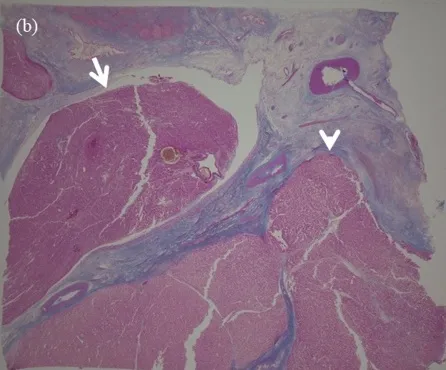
Microscopic. Findings showed tumor thrombi in the right hepatic bile duct (arrow head) and the right hepatic portal vein (arrow).
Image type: pathology (masson_trichrome)